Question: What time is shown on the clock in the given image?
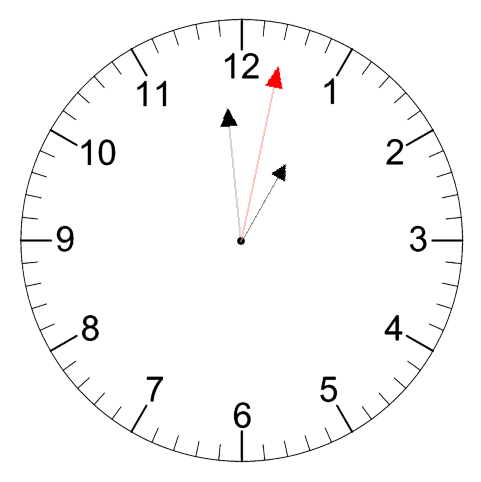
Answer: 12:59:02